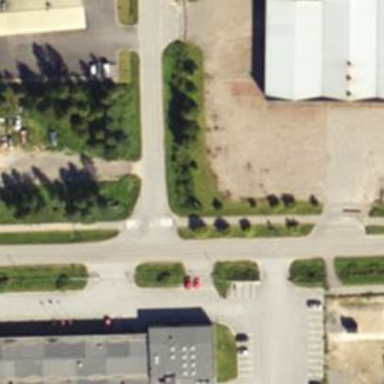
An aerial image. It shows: Road with "give way" sign.